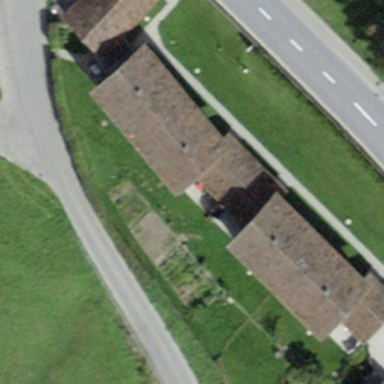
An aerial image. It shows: Simple and straightforward house.